Question: I'm creating an App with a Mapview and custom Mapmarkers, which works fine. What I would like to do is to add an image into the callout when the user taps one of the markers.
![enter image description here][1]
I made the same thing for iOS, where it has been pretty straightforward:

The <URL> library has support for this, but it's only for Google Maps V1.
I would need to show a different image for each callout, which will be hosted on a web server, so I will also have to download that image asynchronously somehow before showing it. Is there any good solution for that?
Thanks in advance.
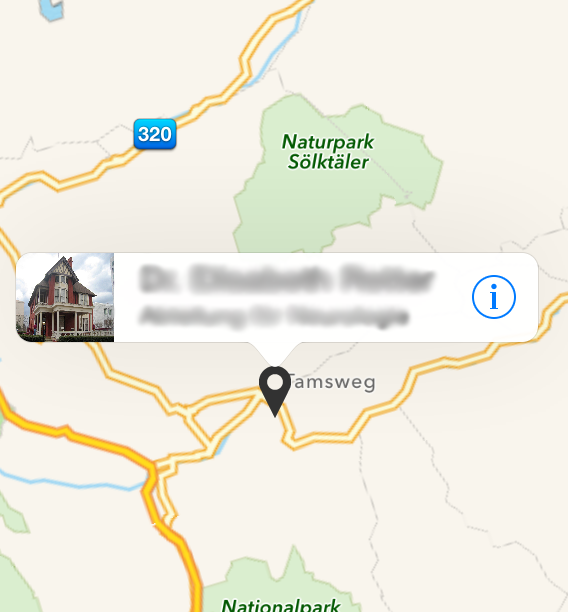
Answer: you can create a custom InfoWindowAdapter, see <URL> for details